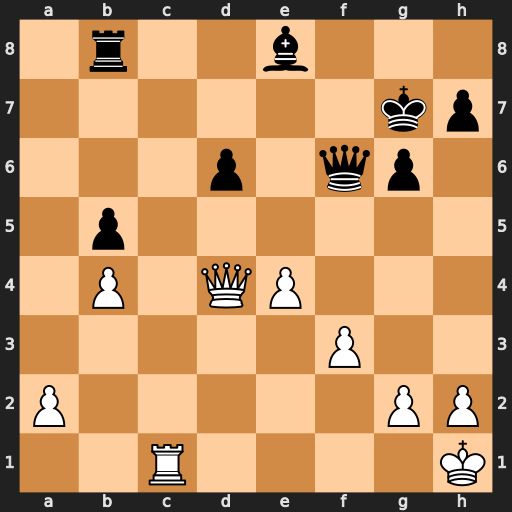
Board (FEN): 1r2b3/6kp/3p1qp1/1p6/1P1QP3/5P2/P5PP/2R4K
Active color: w
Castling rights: -
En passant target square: -
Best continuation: Qa7+ Bf7 Qxb8